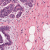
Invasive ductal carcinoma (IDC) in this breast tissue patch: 0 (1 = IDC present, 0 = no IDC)